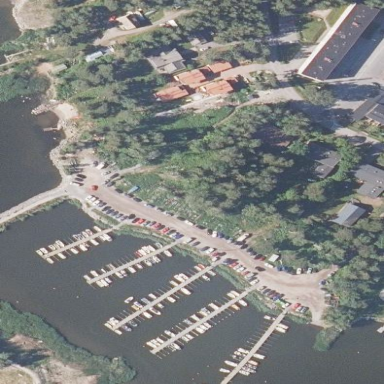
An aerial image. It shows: Marina on leisure land.